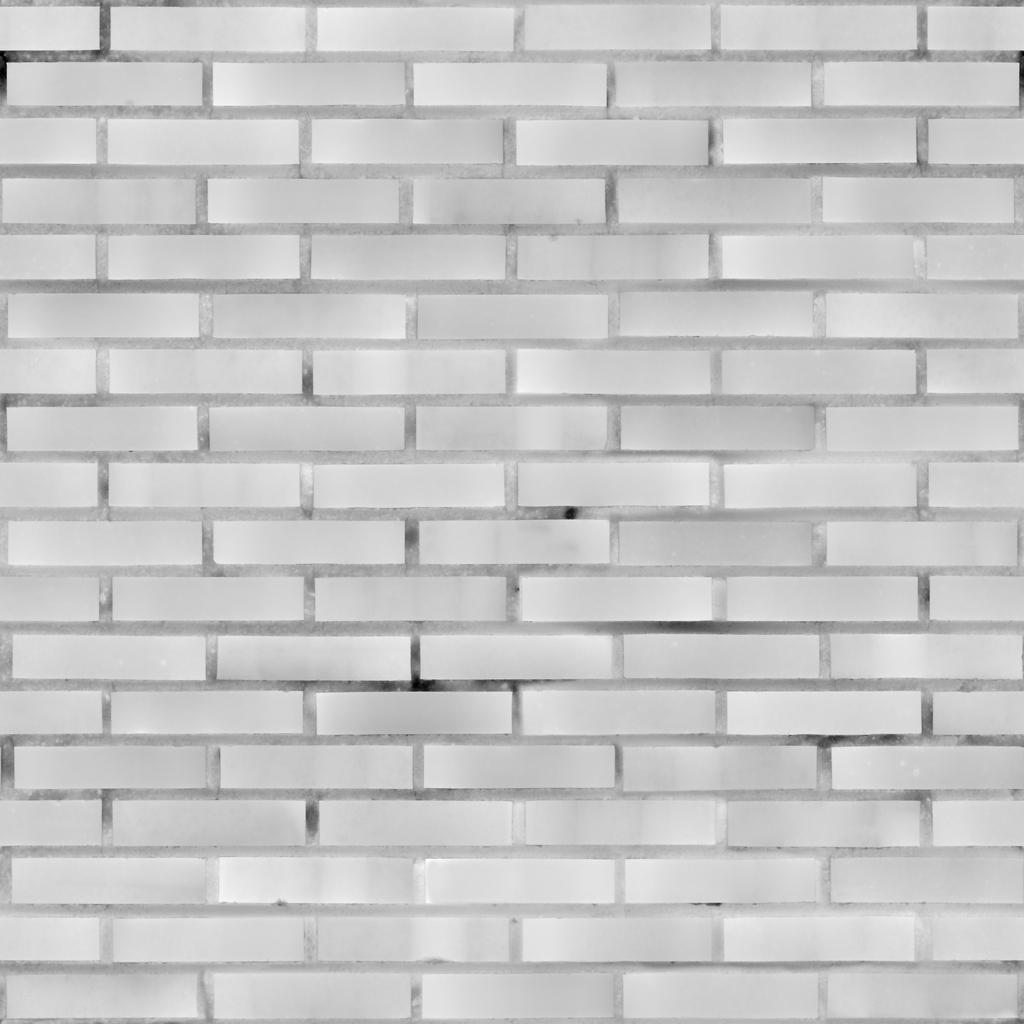
Texture map type: Displacement